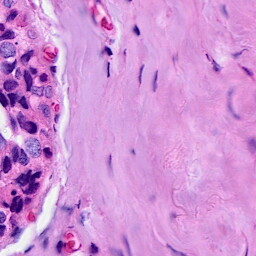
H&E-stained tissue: Breast